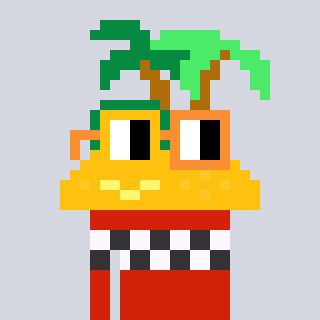
a pixel art character with square yellow and orange glasses, a island-shaped head and a red-colored body on a cool background